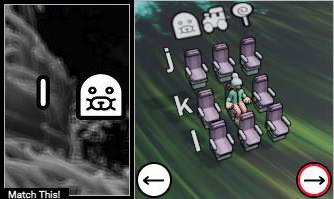
Task: seats
Answer: no